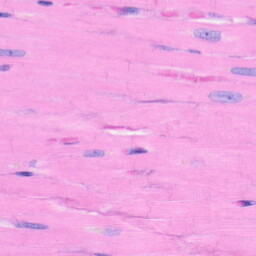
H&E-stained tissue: Heart